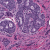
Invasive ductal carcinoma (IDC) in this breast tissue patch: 0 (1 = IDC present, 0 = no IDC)